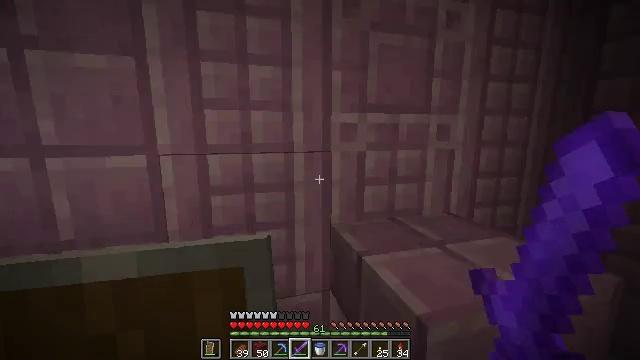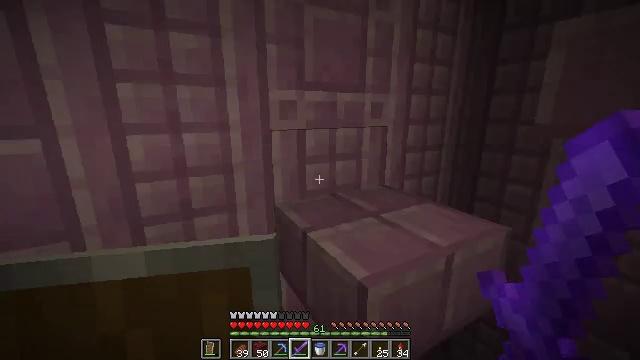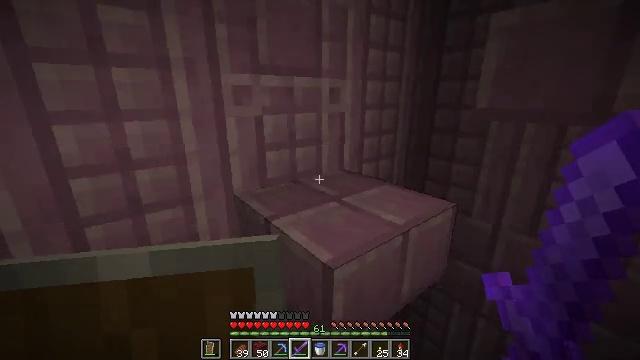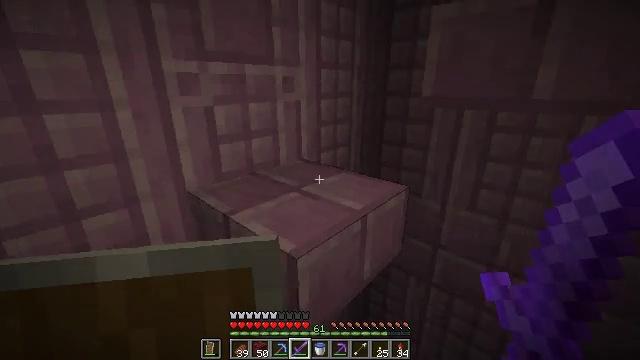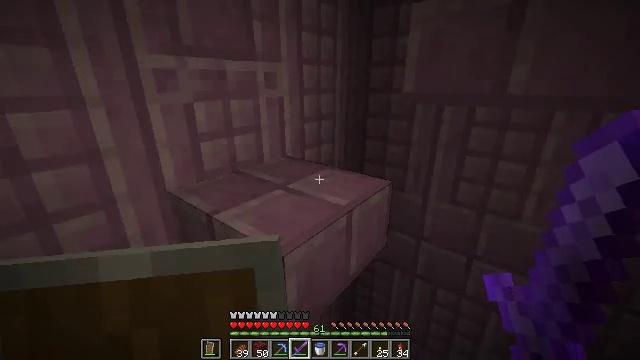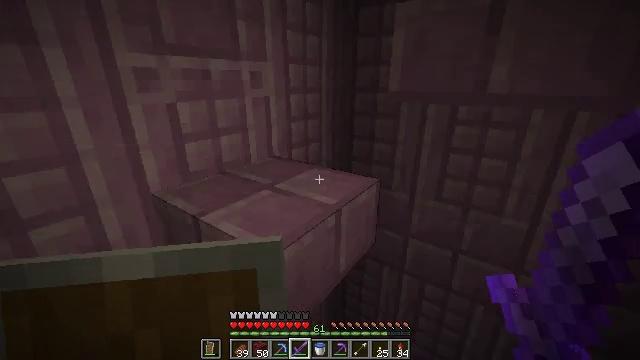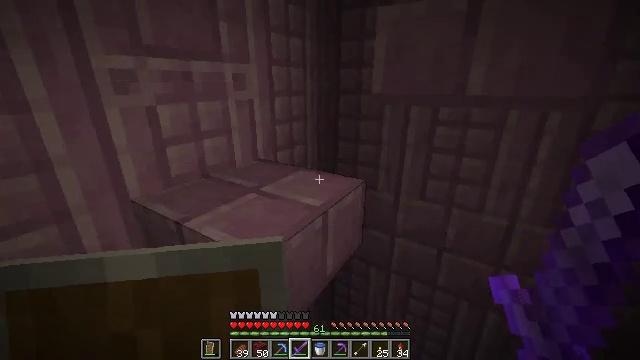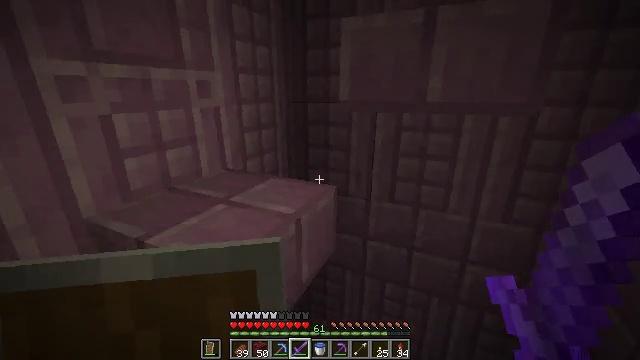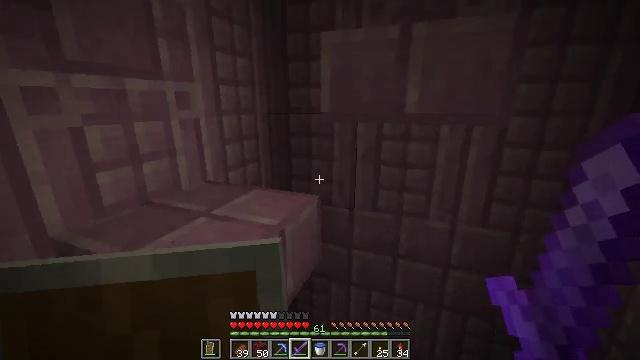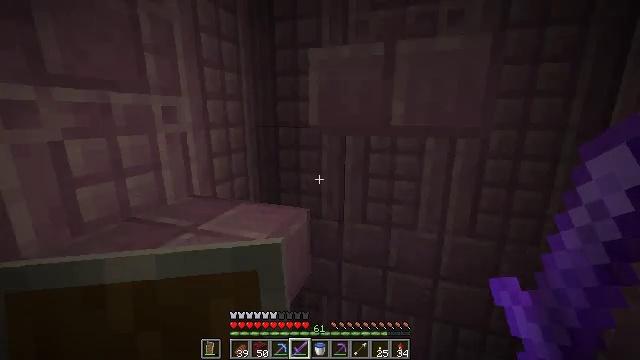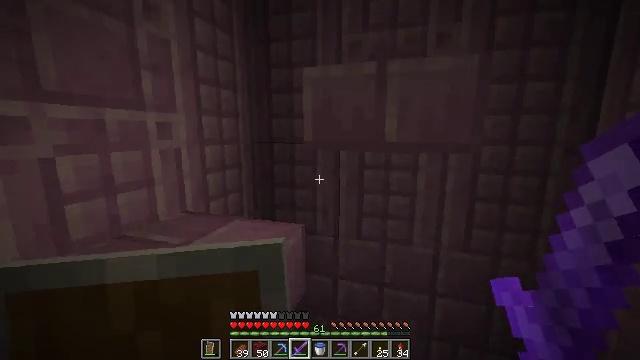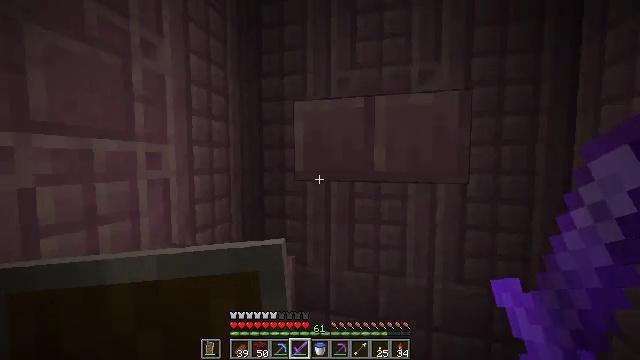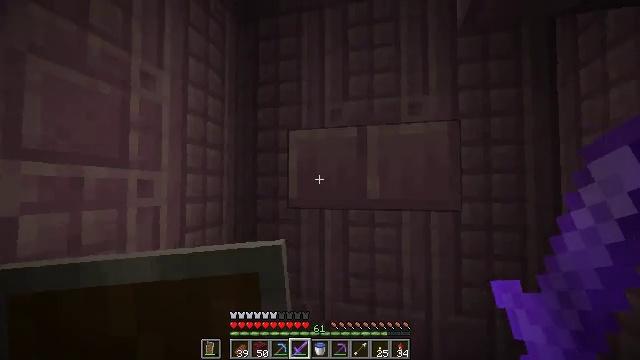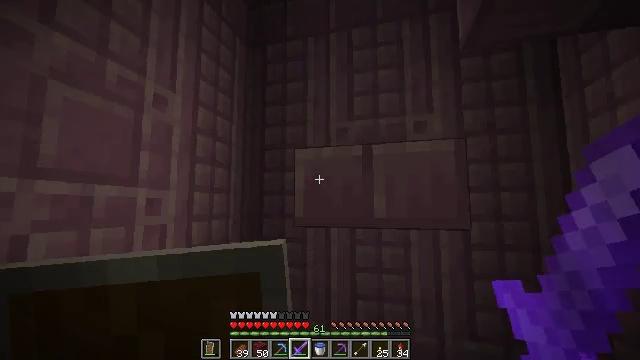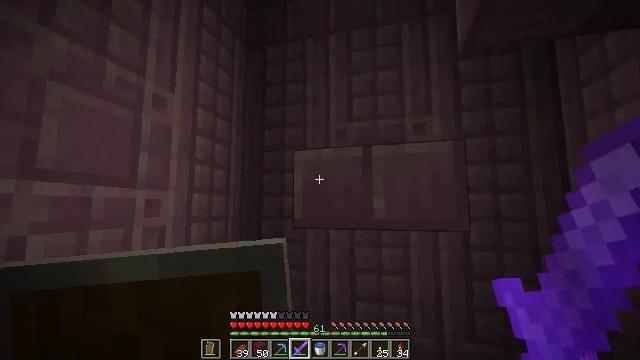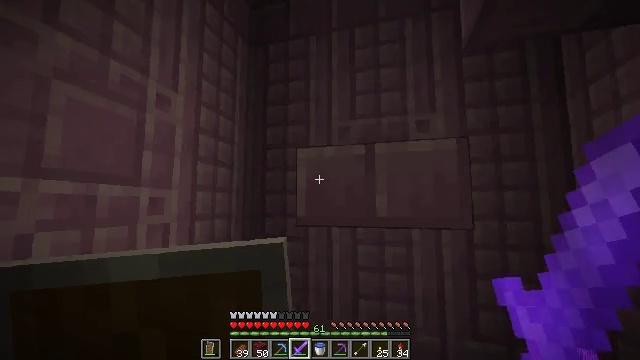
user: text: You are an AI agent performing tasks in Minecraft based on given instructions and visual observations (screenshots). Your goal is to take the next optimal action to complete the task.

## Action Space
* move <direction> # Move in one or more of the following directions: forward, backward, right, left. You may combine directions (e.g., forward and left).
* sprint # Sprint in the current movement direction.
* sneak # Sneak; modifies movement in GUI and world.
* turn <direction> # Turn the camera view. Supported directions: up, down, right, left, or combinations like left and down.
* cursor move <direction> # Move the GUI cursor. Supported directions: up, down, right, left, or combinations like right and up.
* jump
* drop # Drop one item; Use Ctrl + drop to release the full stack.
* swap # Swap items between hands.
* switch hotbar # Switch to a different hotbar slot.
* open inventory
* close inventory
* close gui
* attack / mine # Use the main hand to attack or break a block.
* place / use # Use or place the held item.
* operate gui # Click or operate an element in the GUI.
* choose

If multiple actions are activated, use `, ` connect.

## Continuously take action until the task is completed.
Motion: motion action
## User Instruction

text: Break the purpur slab from a structure.
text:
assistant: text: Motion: turn right and down
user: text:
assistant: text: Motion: turn right and down
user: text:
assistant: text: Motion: turn right and down
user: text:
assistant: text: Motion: turn right
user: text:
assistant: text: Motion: turn right
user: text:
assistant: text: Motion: turn right
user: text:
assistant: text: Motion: turn right and up
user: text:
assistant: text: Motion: turn right and up
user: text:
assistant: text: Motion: turn right and up
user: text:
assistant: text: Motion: turn right and up
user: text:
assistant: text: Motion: turn right and up
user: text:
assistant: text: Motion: turn right and up
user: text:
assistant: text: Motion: turn left and up
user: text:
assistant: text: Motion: no_op
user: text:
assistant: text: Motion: no_op
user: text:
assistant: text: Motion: turn right
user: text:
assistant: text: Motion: no_op
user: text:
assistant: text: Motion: turn right
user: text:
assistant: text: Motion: turn right
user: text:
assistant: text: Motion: turn right
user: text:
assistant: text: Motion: turn right and up
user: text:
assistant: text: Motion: turn right and up
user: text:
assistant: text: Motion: turn left and up
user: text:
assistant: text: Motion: turn left and up
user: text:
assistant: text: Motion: turn left and up
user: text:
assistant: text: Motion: turn left and up
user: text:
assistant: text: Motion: turn left and up
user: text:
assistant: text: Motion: turn left and up
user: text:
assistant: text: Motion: turn left and up
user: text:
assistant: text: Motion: turn left and up